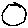
Label: circle